Field crop: maize
Growth stage: 2
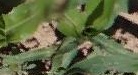
Species: maize